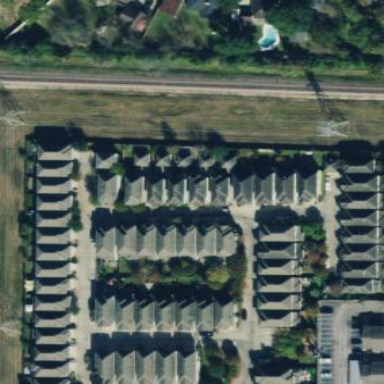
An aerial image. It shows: Single-family residential neighbourhood.